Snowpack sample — Snodgrass Mountain, Crested Butte, Colorado (2/4/25, 12:06 PM MST)
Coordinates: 38.923, -106.968
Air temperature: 35 °F
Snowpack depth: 80 cm
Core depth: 40 cm
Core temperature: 32 °F
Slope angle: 14°, slope face: 78°
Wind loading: low
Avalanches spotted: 0
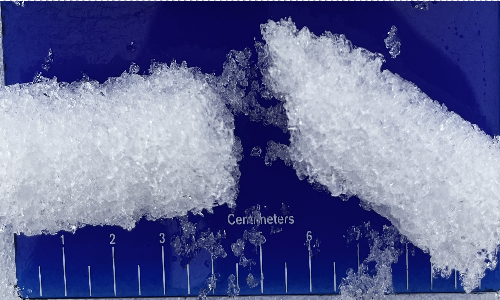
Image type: core
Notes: No avalanches nearby, unusually warm weather for the last month reported by residents, Collected 25 yards from treeline